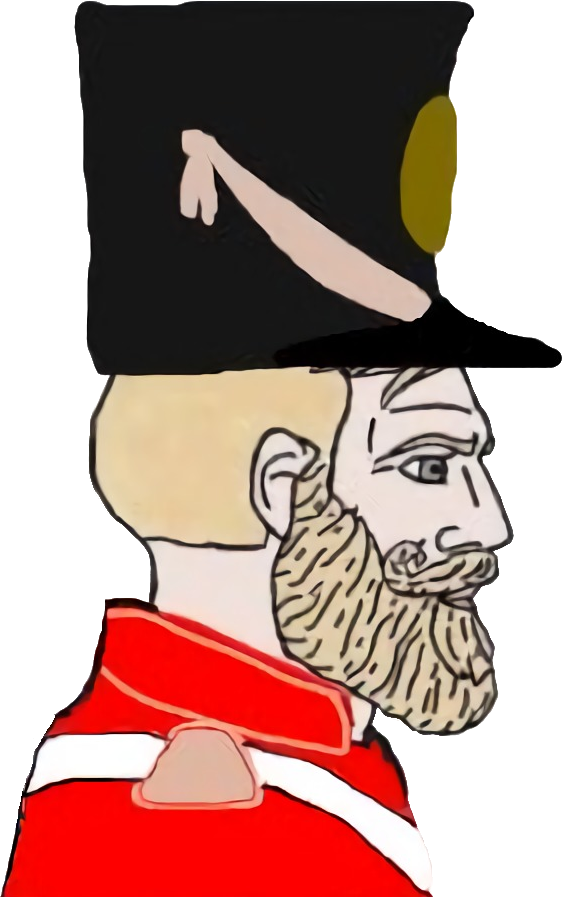
Label: 4_Yes_Chad